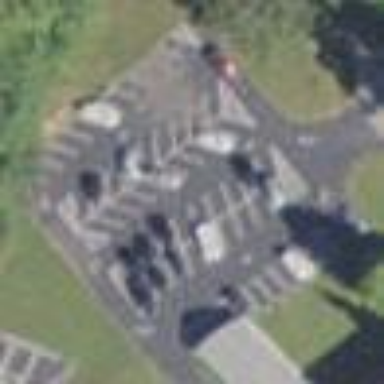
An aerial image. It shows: Parking area with asphalt surface.